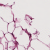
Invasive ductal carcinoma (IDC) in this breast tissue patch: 0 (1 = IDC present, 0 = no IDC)